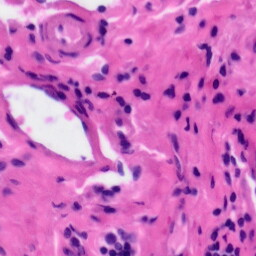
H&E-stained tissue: Tonsil